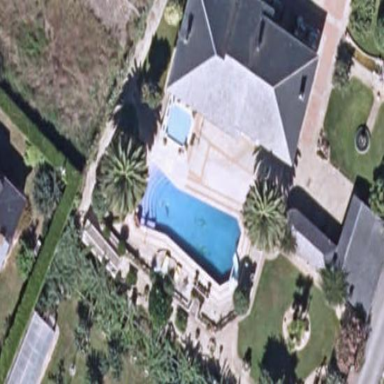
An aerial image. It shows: Swimming pool located in leisure land.